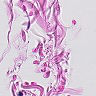
Metastatic tissue present: no